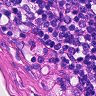
Metastatic tissue present: no